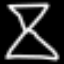
Label: hourglass